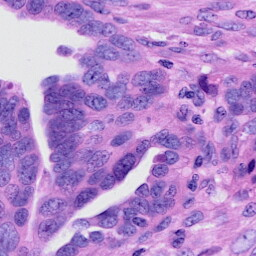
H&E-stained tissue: Ovarian